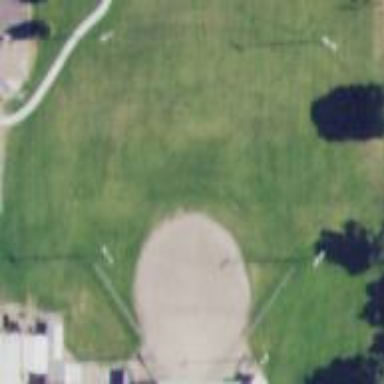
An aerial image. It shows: Baseball pitch for leisure land activities.